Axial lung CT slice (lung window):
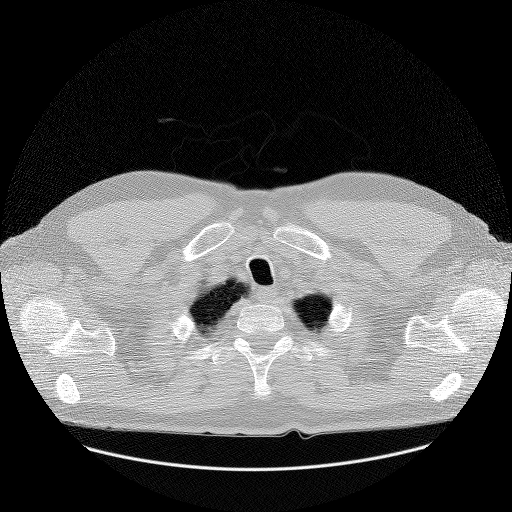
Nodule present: no